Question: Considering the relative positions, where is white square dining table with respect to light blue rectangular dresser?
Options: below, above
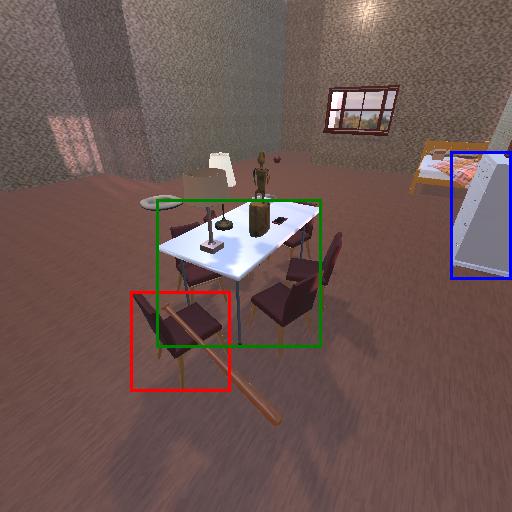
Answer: below